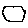
Label: hexagon